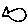
Label: fish